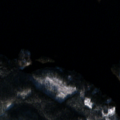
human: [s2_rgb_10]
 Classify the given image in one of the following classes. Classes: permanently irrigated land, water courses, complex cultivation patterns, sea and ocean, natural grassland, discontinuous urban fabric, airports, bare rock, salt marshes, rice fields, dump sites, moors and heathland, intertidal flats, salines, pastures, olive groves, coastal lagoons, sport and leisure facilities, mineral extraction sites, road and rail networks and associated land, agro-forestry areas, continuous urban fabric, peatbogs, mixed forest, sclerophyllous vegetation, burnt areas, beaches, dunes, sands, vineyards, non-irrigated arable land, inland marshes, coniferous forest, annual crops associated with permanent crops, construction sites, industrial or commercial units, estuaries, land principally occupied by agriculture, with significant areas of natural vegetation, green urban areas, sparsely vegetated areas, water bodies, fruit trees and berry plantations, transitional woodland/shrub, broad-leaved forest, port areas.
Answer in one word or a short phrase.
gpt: coniferous forest, mixed forest, water bodies